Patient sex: M
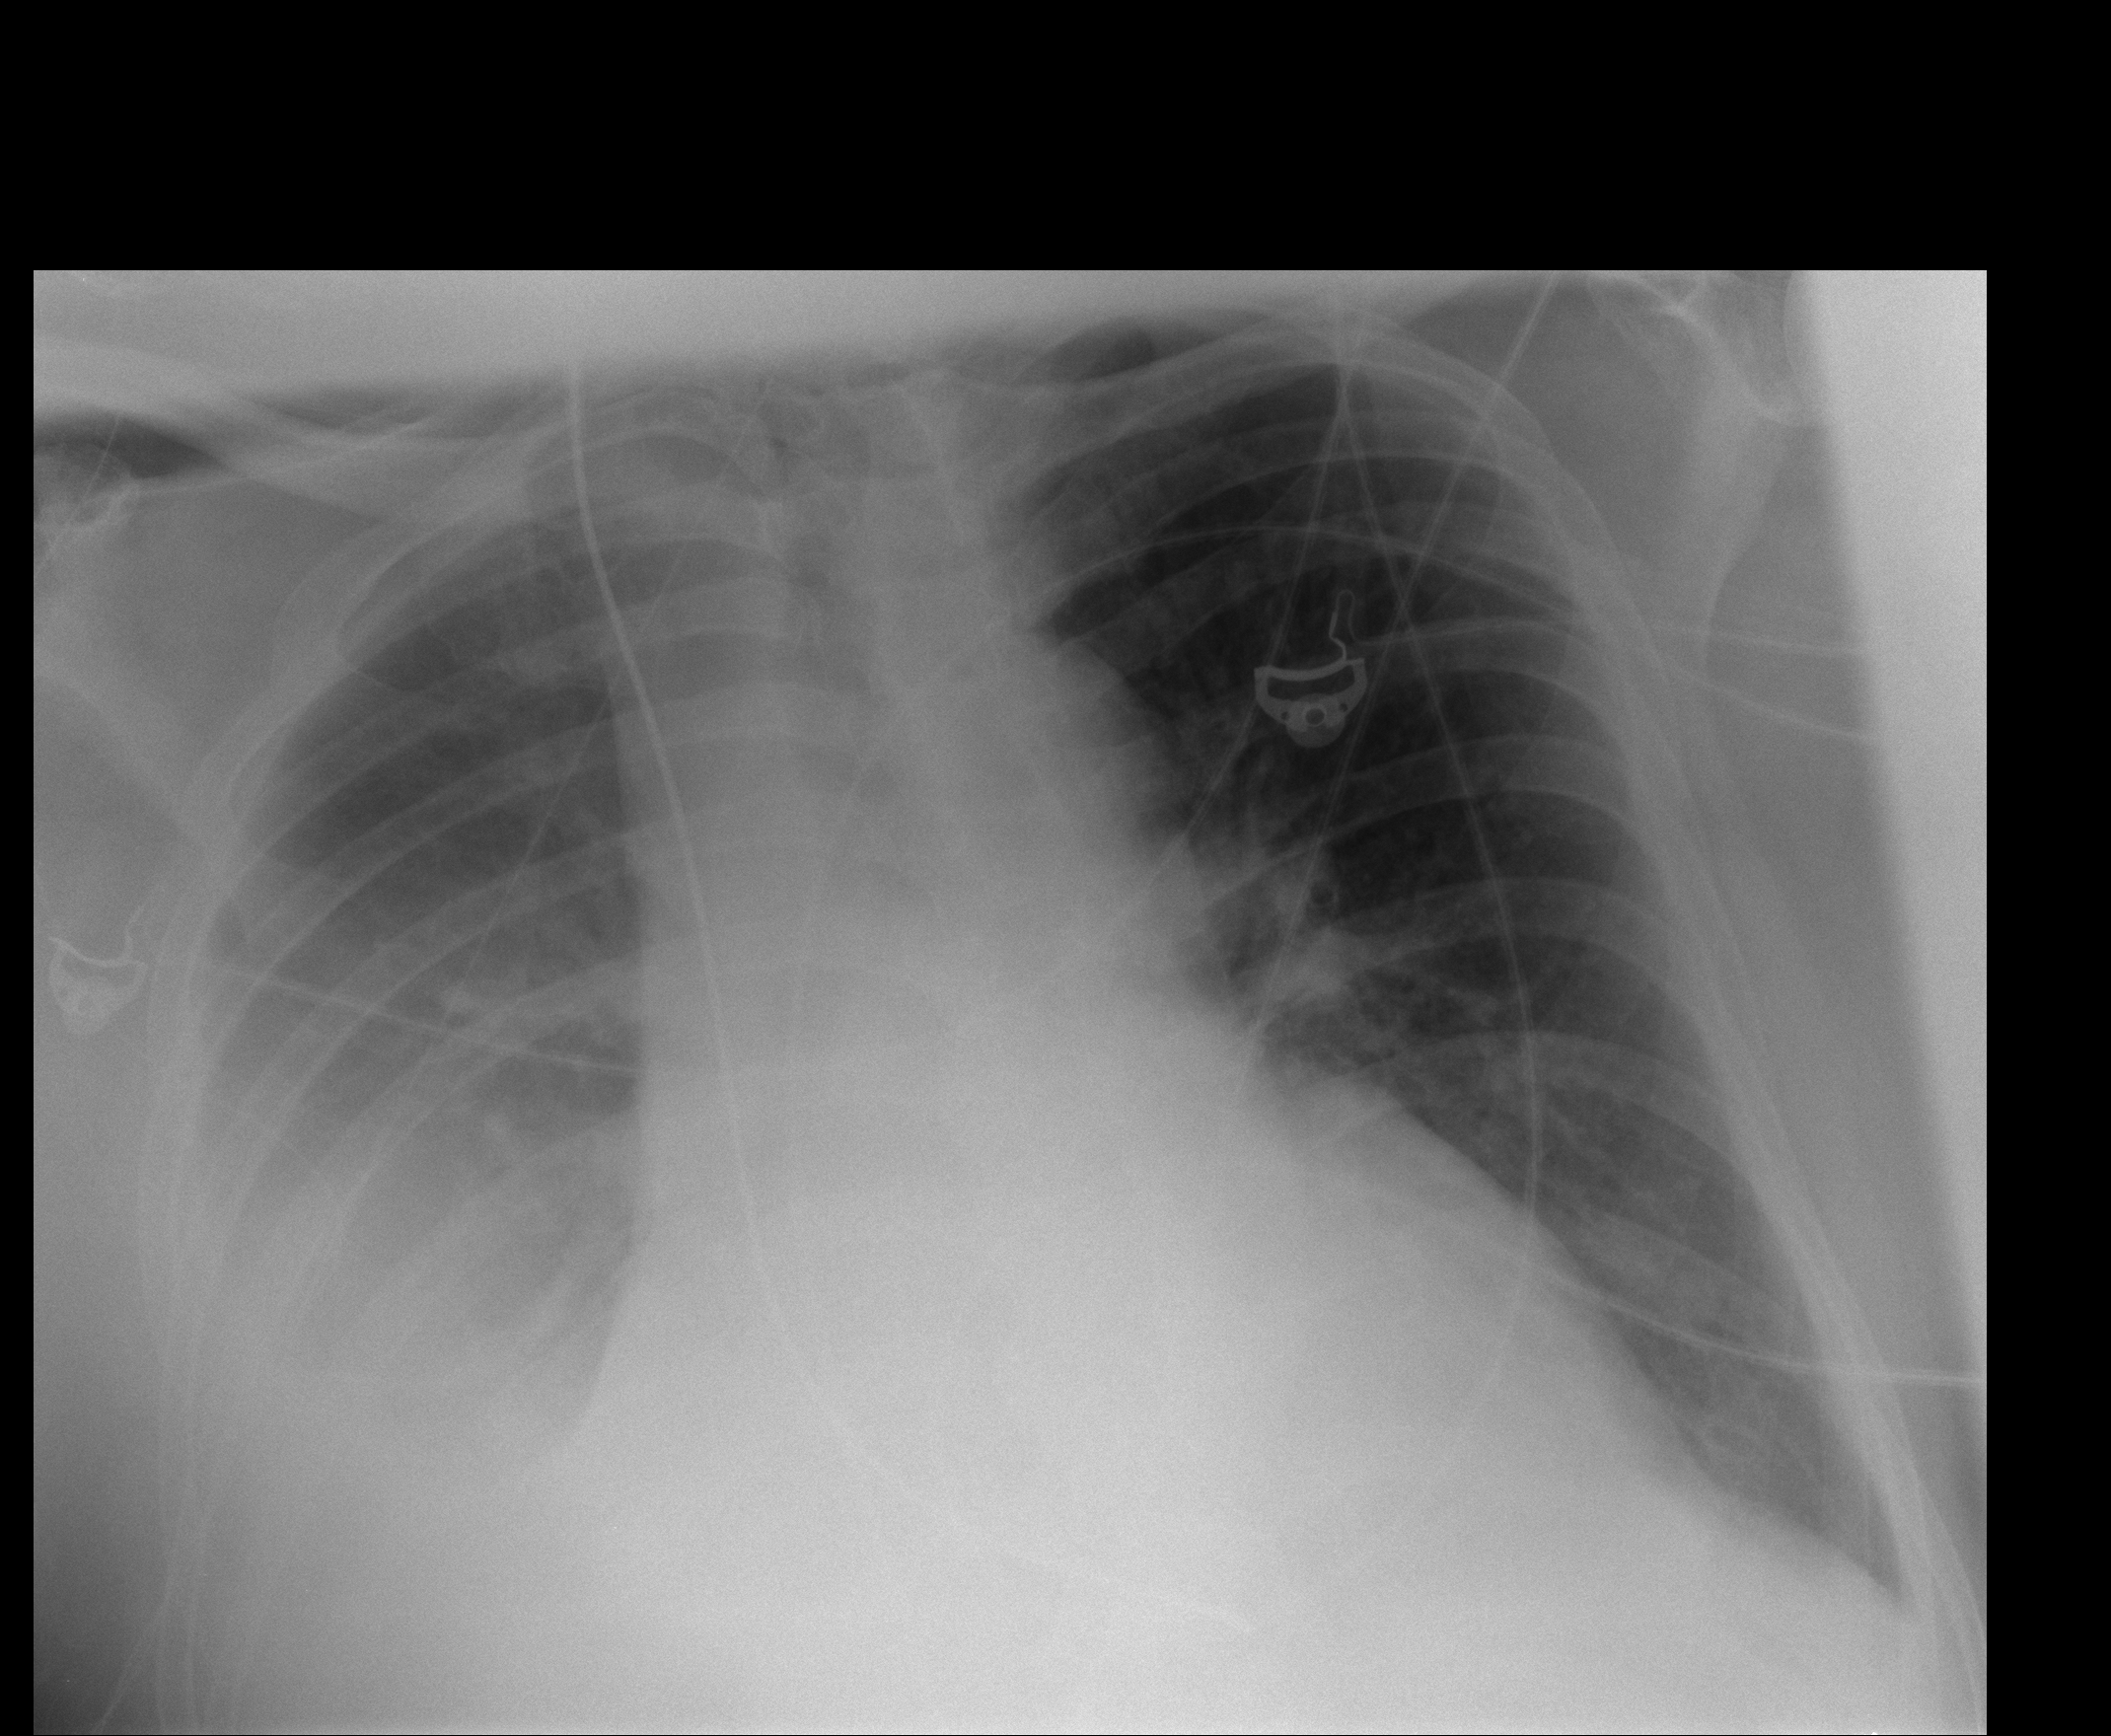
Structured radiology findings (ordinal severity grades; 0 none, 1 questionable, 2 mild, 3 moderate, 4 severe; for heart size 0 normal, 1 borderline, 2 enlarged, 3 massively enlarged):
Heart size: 2
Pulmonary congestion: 1
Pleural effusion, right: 3
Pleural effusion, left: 0
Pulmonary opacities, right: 1
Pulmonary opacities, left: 0
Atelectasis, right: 2
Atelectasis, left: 2